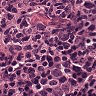
Metastatic tissue present: no